Interaction volume radius: 10 \u00c5
Interaction volume height: 10 \u00c5
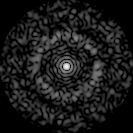
Disorder parameter: 0.8669